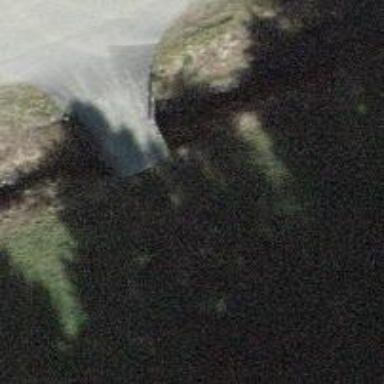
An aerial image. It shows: Track road with bridge.